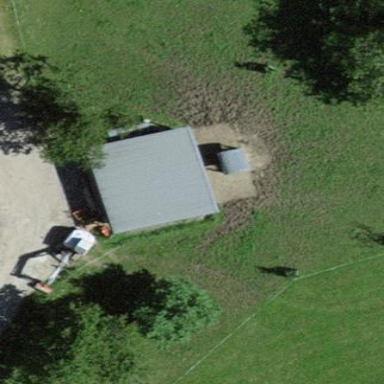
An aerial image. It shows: Shed.